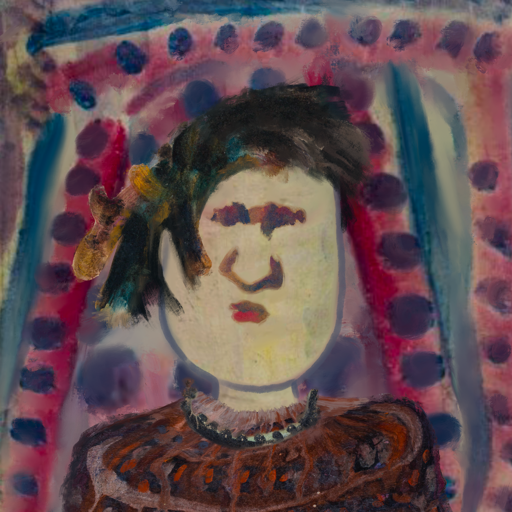
Background: HillGirl, Head And Neck Front: Hill_Girl, Face Front: In_The_Sun, Bust: Hypocrite, Hair Front: Pipe, Head Accessory: Blank, Second Necklace: Blank, Necklace: Childish, Baby: Blank